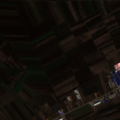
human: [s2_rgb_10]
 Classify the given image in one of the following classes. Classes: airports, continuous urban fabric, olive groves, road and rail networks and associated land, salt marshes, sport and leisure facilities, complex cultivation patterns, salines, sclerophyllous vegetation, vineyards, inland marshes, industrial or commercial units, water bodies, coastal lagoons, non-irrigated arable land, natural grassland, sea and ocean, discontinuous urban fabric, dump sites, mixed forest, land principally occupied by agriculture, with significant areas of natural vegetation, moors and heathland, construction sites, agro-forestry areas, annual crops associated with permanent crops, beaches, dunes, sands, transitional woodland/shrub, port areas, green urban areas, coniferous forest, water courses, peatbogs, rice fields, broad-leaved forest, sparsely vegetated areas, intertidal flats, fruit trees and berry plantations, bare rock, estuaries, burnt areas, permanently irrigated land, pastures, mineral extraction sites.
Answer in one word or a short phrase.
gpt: non-irrigated arable land, complex cultivation patterns